Question: I try to show SAP HANA tables from SQL Editor of SAP HANA Vora Tools like below:
'''
show tables
using com.sap.spark.hana
options
(
host "192.168.88.200",
instance "00",
port "30215",
user "SYSTEM",
passwd "Passw0rd",
dbschema "LEAGUE_SCHEMA"
);
'''
but appears this error:
> com.sap.spark.hana.client.HANAJdbcBadStateException:
[DefaultHANAConfiguration(192.168.88.200,00,30215,SYSTEM,Passw0rd,None)]
Cannot acquire a connection with error code 0, status ERROR_STATUS
Host, instance, port, user, passwd parameters are correct, and the dbschema is created in SAP HANA successfully.
What could be the error?
Thanks for the support!
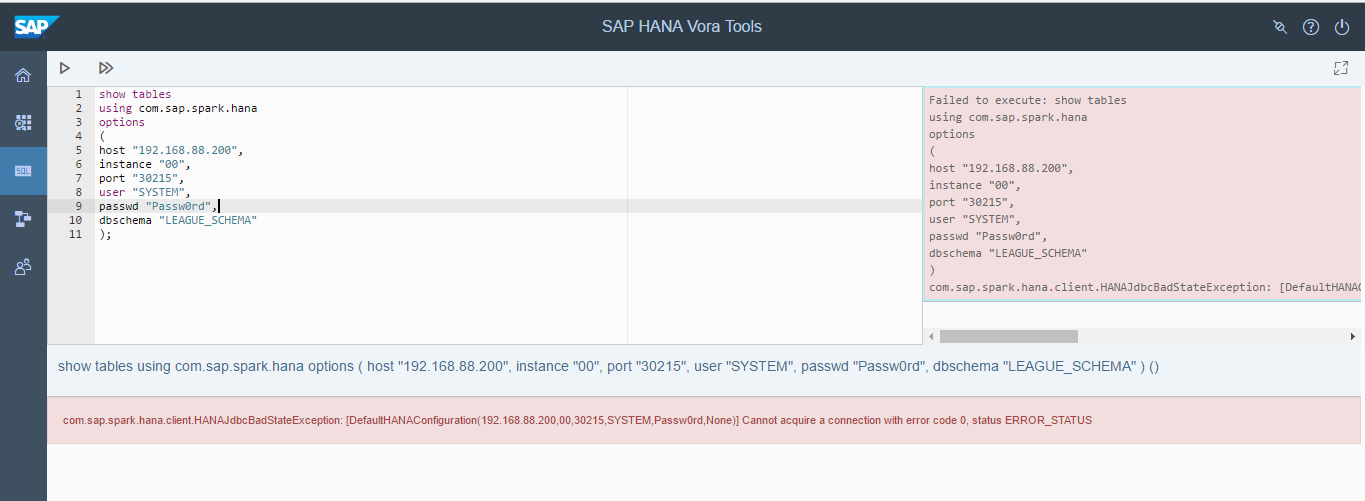
Answer: Omit the 'port' parameter if it is not a multi-tenant HANA.